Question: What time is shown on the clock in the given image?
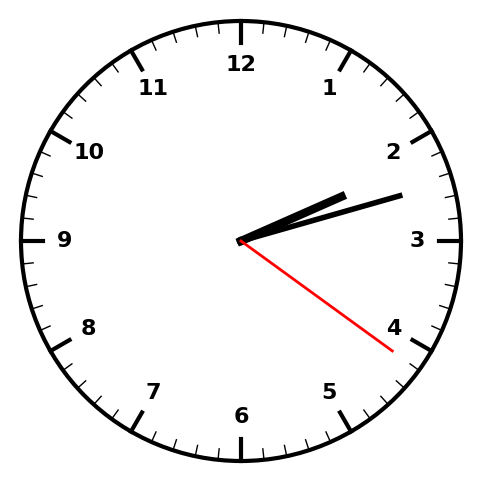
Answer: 02:12:21